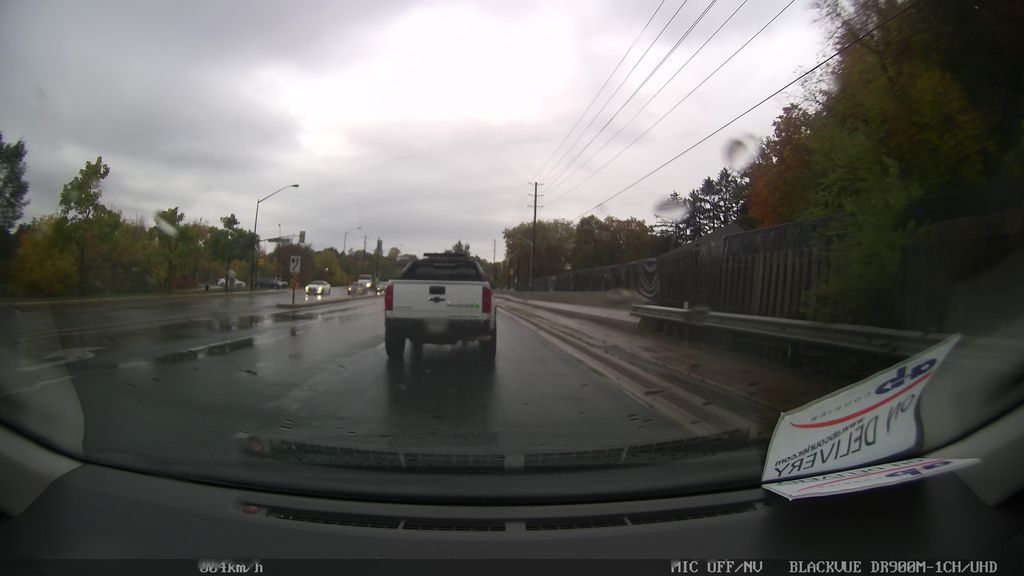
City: toronto